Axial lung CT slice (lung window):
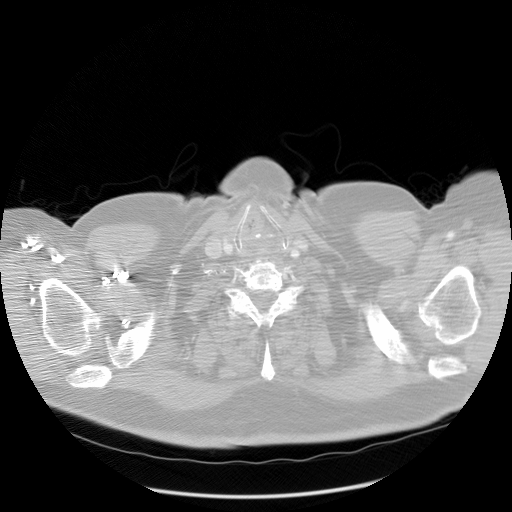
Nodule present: no